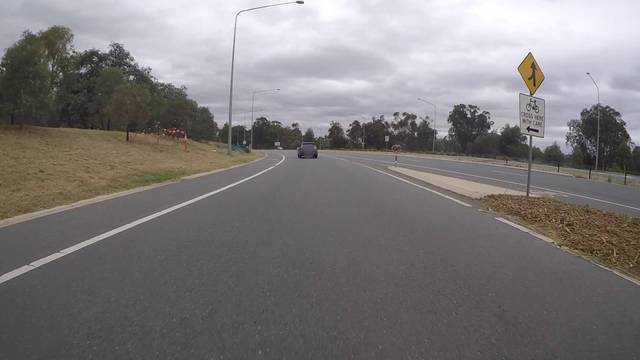
Region: Australia
Coordinates: -35.301, 149.149